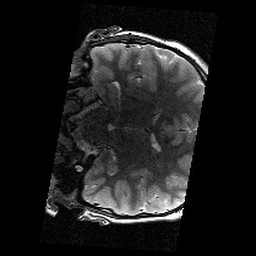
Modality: T2w
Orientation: coronal
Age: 12
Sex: male
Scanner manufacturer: siemens
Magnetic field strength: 3 T
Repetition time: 9.23 s
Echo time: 0.067 s